Question: With this <URL> , I am trying to extract user written expressions from sql queries.
For example,from this query i'd like to extract FNAME,LName and name.
'''
SELECT TRIM(CONCAT(FNAME , LNAME)) AS 'name'FROM CLIENTS;
'''
[Parse Tree]

I am able to extract 'name' with my listenor :
'''
public void enterSelectSingle(ksqlParser.SelectSingleContext ctx) {
super.enterSelectSingle(ctx);
System.out.println(ctx.identifier().getText());
}
'''
But when i try to extract "FNAME,LNAME" with 'ctx.expression().getText().' i get 'TRIM(CONCAT(FNAME,LNAME))'.
How can i differentiate, CONCAT,TRIM,(,) and , from FNAME and LNAME since they are all recognized as identifiers and hidden behind expression in the grammar?
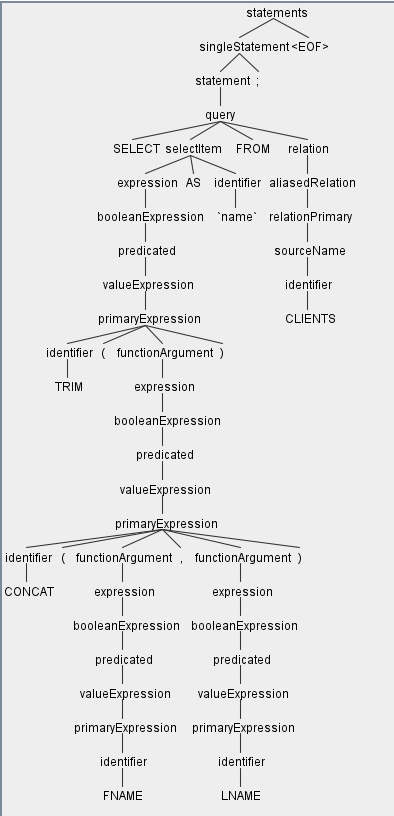
Answer: If you look at the grammar, you can see the following parser rule for ''primaryExpression'''
(It's referenced in the tree graph in your question):
'''
primaryExpression
: literal #literalExpression
| identifier STRING #typeConstructor
| CASE valueExpression whenClause+ (ELSE elseExpression=expression)? END #simpleCase
| CASE whenClause+ (ELSE elseExpression=expression)? END #searchedCase
| CAST '(' expression AS type ')' #cast
| ARRAY '[' (expression (',' expression)*)? ']' #arrayConstructor
| MAP '(' (expression ASSIGN expression (',' expression ASSIGN expression)*)? ')' #mapConstructor
| STRUCT '(' (identifier ASSIGN expression (',' identifier ASSIGN expression)*)? ')' #structConstructor
| identifier '(' ASTERISK ')' #functionCall
| identifier '(' (functionArgument (',' functionArgument)* (',' lambdaFunction)*)? ')' #functionCall
| value=primaryExpression '[' index=valueExpression ']' #subscript
| identifier #columnReference
| identifier '.' identifier #qualifiedColumnReference
| base=primaryExpression STRUCT_FIELD_REF fieldName=identifier #dereference
| '(' expression ')' #parenthesizedExpression
;
'''
The alternative that matches your column reference is the '#columnReference' alternative.
That means, in your listener, you can override the 'enterColumnReference' method, like so (to match that alternative of the 'parseExpression' rule). It has only a single 'identifier' rule member, so you just reference it:
'''
@Override
public void enterColumnReference(SqlBaseParser.ColumnReferenceContext ctx) {
System.out.println(ctx.identifier().getText());
}
'''
With that override (in addition to yours), I get the following output:
'''
'name'
FNAME
LNAME
'''
This grammar labels all of the alternatives on the parser rules (as least as far as I noticed). This makes it relatively easy to intercept (or listen in) on very specific parser rule alternatives. Each labeled alternative gets it's own 'enter*' and 'exit*' method along with a specific '*Context' class to make access to the rule members pretty straightforward.
In your case, it appears that you may only be concerned with that alternative it's a 'functionArgument'. If that's the case, you can introduce a bit of state management in your listener to track that:
'''
public class MyListener extends SqlBaseBaseListener {
private boolean isFunctionArgument = false;
@Override
public void enterSelectSingle(SqlBaseParser.SelectSingleContext ctx) {
System.out.println(ctx.identifier().getText());
}
@Override
public void enterFunctionArgument(SqlBaseParser.FunctionArgumentContext ctx) {
isFunctionArgument = true;
}
@Override
public void exitListFunctions(SqlBaseParser.ListFunctionsContext ctx) {
isFunctionArgument = true;
}
@Override
public void enterColumnReference(SqlBaseParser.ColumnReferenceContext ctx) {
if (isFunctionArgument) {
System.out.println(ctx.identifier().getText());
}
}
}
'''
In your example, this doesn't change the output, but should give you an idea of how to select more specific usage contexts.
In the sense of "you CAN get there from here", it is possible:
'''
@Override
public void enterSelectSingle(SqlBaseParser.SelectSingleContext ctx) {
System.out.println(ctx.identifier().getText());
SqlBaseParser.BooleanDefaultContext bdc = (SqlBaseParser.BooleanDefaultContext) ctx.expression().booleanExpression();
SqlBaseParser.ValueExpressionDefaultContext cev = (SqlBaseParser.ValueExpressionDefaultContext) bdc.predicated().valueExpression();
SqlBaseParser.FunctionCallContext fc = (SqlBaseParser.FunctionCallContext) cev.primaryExpression();
for (SqlBaseParser.FunctionArgumentContext fa : fc.functionArgument()) {
SqlBaseParser.BooleanDefaultContext bdcfa = (SqlBaseParser.BooleanDefaultContext) fa.expression().booleanExpression();
SqlBaseParser.ValueExpressionDefaultContext cevfa = (SqlBaseParser.ValueExpressionDefaultContext) bdcfa.predicated().valueExpression();
SqlBaseParser.FunctionCallContext fc2 = (SqlBaseParser.FunctionCallContext) cevfa.primaryExpression();
for (SqlBaseParser.FunctionArgumentContext fa2 : fc2.functionArgument()) {
SqlBaseParser.BooleanDefaultContext bdcfa2 = (SqlBaseParser.BooleanDefaultContext) fa2.expression().booleanExpression();
SqlBaseParser.ValueExpressionDefaultContext cevfa2 = (SqlBaseParser.ValueExpressionDefaultContext) bdcfa2.predicated().valueExpression();
SqlBaseParser.ColumnReferenceContext cr = (SqlBaseParser.ColumnReferenceContext) cevfa2.primaryExpression();
System.out.println(cr.identifier().getText());
}
}
}
'''
It's a tough path (and I just directly cast types where you should definitely do an 'instanceof' tests.)
It's also VERY brittle. Any little structure change and this code breaks. Consequently, you'd need a lot of logic to navigate all possible permutations of the parseTree under your 'singleSelect'
A better approach (leveraging what listeners do for you): Notice: I changed 'enterSelectSingle' to 'exitSelectSingle'. You need to wait until you've listened to the child nodes to gather the parameters and print the on the way out.
'''
import java.util.ArrayList;
public class MyListener extends SqlBaseBaseListener {
private boolean isFunctionArgument = false;
private final ArrayList<String> args = new ArrayList<>();
@Override
public void exitSelectSingle(SqlBaseParser.SelectSingleContext ctx) {
System.out.println(ctx.identifier().getText());
for (String arg : args) {
System.out.println(arg);
}
args.clear();
}
@Override
public void enterFunctionArgument(SqlBaseParser.FunctionArgumentContext ctx) {
isFunctionArgument = true;
}
@Override
public void exitListFunctions(SqlBaseParser.ListFunctionsContext ctx) {
isFunctionArgument = true;
}
@Override
public void enterColumnReference(SqlBaseParser.ColumnReferenceContext ctx) {
if (isFunctionArgument) {
args.add(ctx.identifier().getText());
}
}
}
'''
NOTE: even this code (for the sake of simplicity) does not handle nested function calls (for that you'd need to create a stack of ArrayLists, and then push/pop as you enter/exit functions.
I typically write code to visit my parseTree creating the simplified internal tree that I want to deal with in my program, but that's a MUCH longer answer than this, already lengthy, reply.
In short (too late), it can be complex, and you have to deal with that complexity unless you KNOW that you only need to deal with a simpler subset of cases.